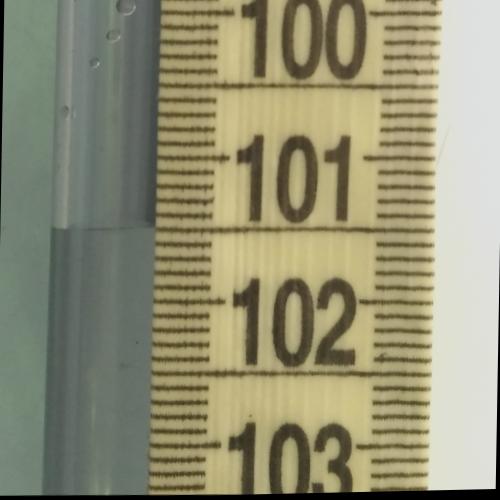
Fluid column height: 101.5 cm